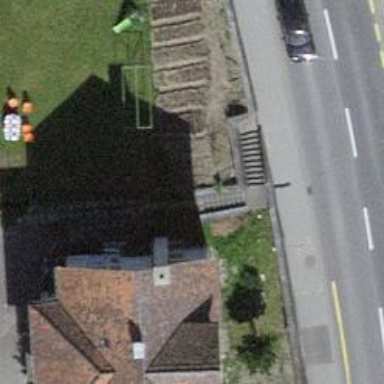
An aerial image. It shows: Set of steps on the road.